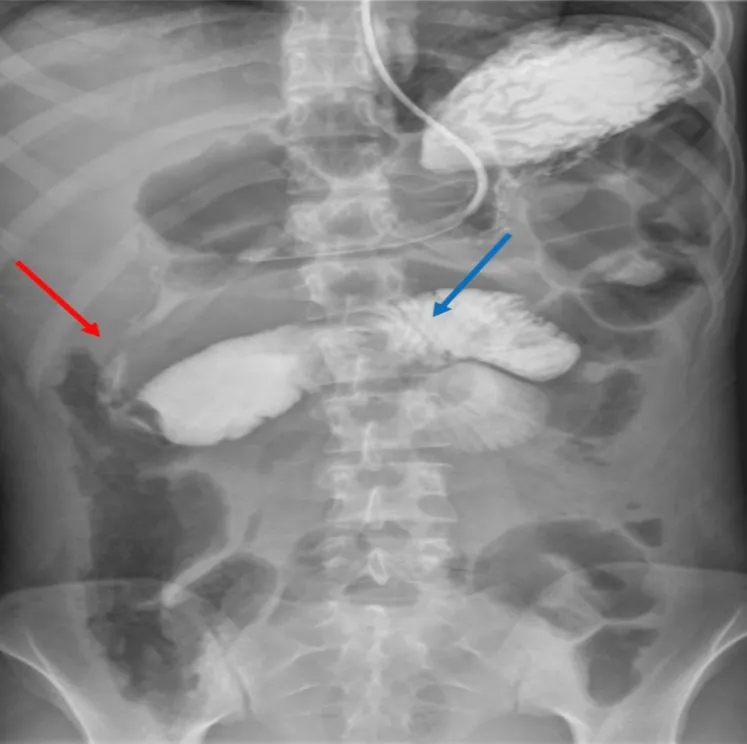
Postoperative upper gastrointestinal series demonstrating new duodenal anatomy with a reduced duodenal caliber after duodenal plication and duodenojejunostomy. . The red arrow points to the reduced duodenal caliber. The blue arrow points to the site of the duodenojejunal anastomosis. There was no leak noted.
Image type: radiology (x_ray)